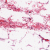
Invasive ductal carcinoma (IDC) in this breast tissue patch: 0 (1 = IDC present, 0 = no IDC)